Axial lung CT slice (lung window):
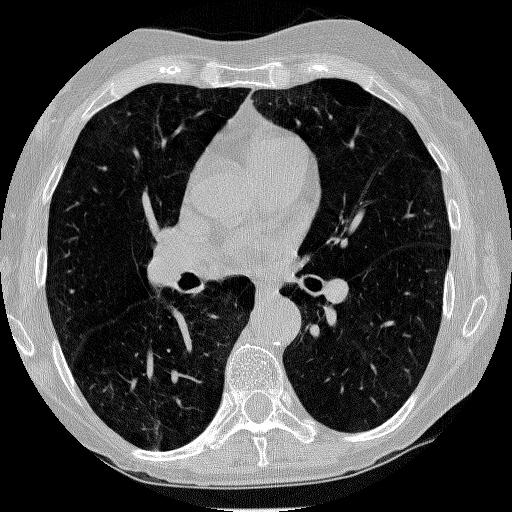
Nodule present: no